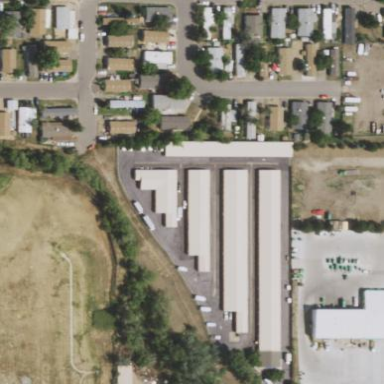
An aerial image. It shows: Storage rental shop.